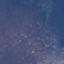
Land use / land cover: HerbaceousVegetation